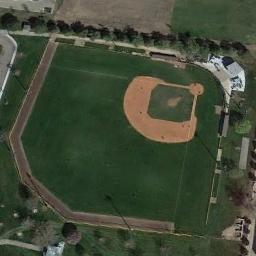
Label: baseball_diamond